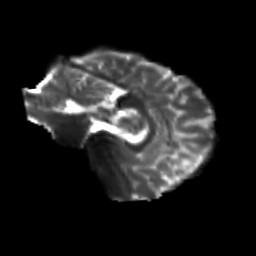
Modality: T2w
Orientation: sagittal
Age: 24
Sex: male
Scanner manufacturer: siemens
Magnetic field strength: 3 T
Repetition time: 3.5 s
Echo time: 0.113 s